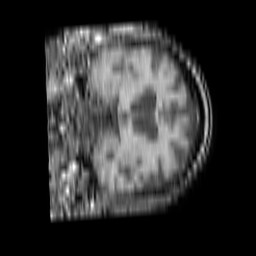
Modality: T1w
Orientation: coronal
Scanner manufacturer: philips
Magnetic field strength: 1.5 T
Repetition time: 0.1885 s
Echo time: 0.00188 s